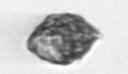
Label: Kryptoperidinium_triquetrum